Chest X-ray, AP view. Patient: 54 years old, sex M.
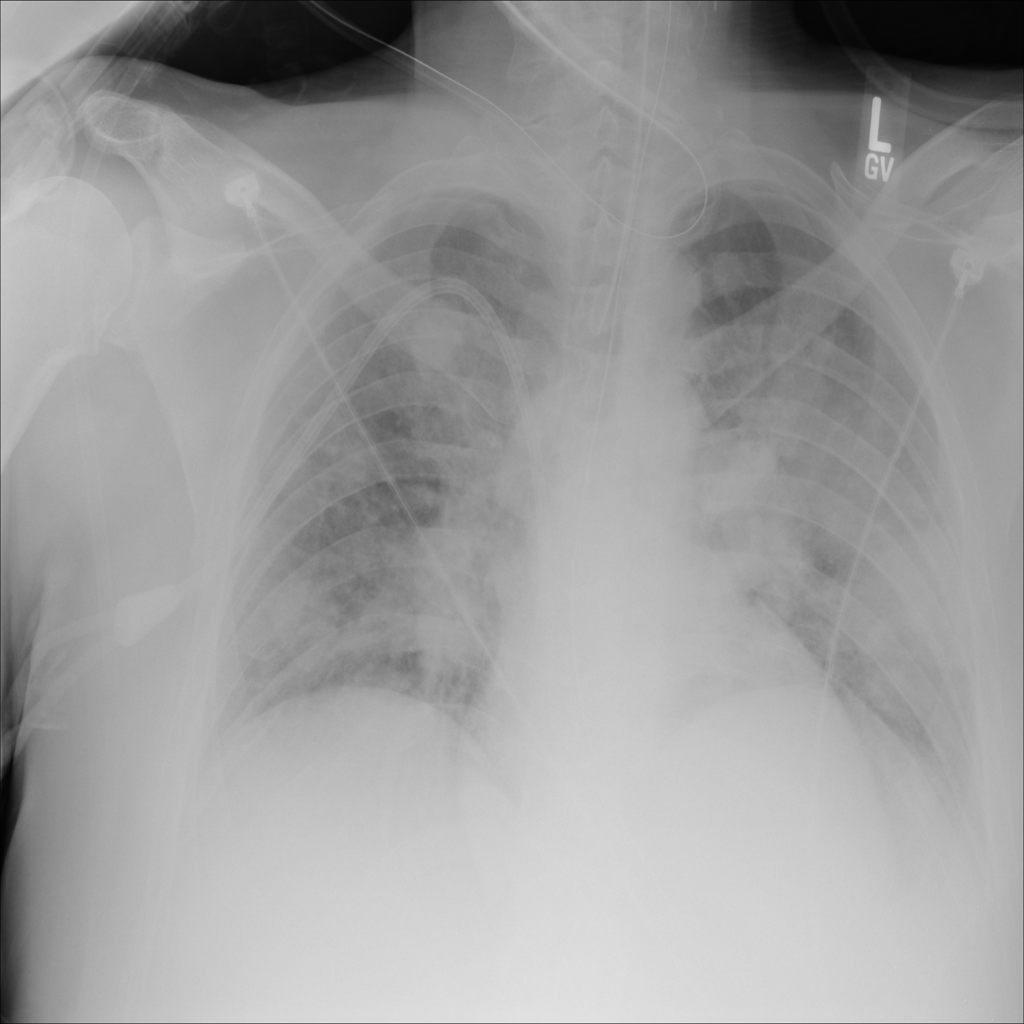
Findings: Consolidation, Mass